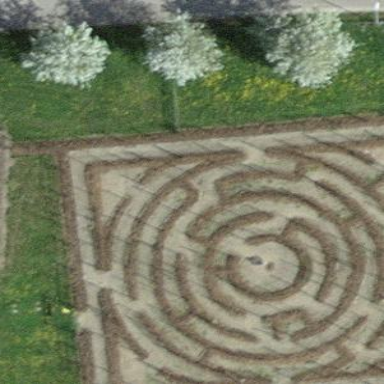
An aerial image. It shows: Maze attraction.